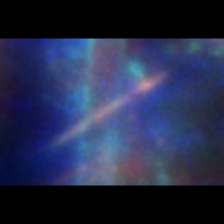
Taxon: Diatom_aggregate
Group: Diatoms